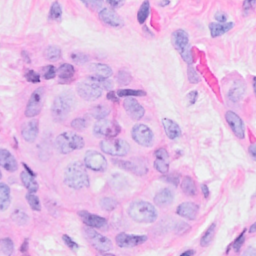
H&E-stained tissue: Breast